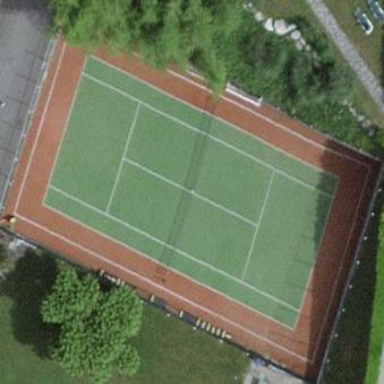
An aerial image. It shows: Tennis court on pitch.